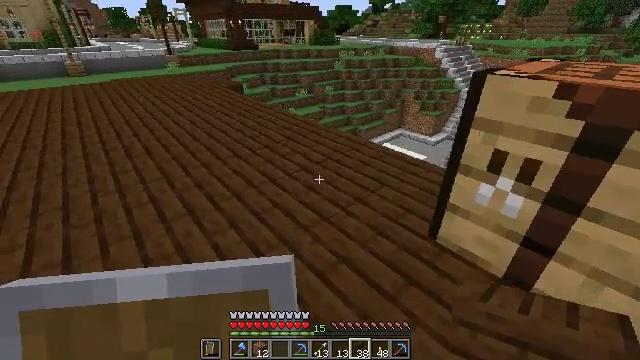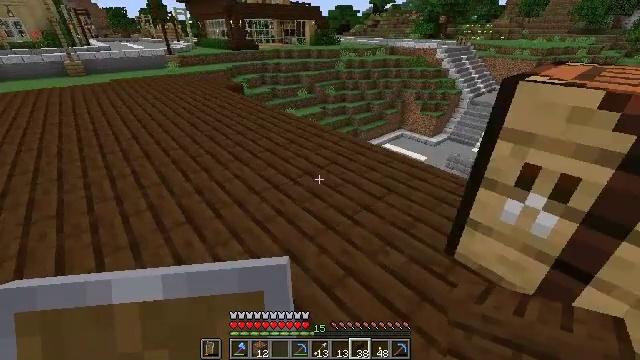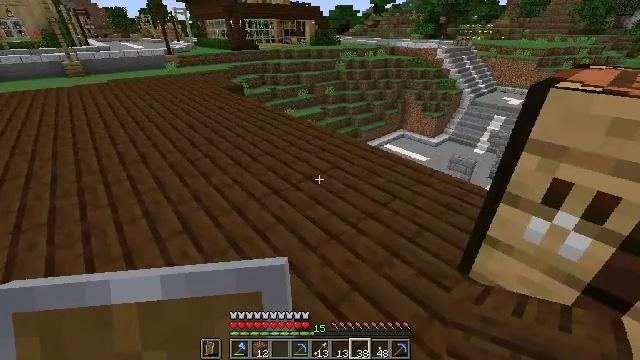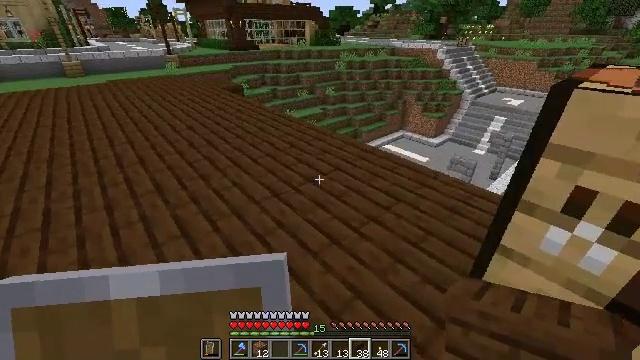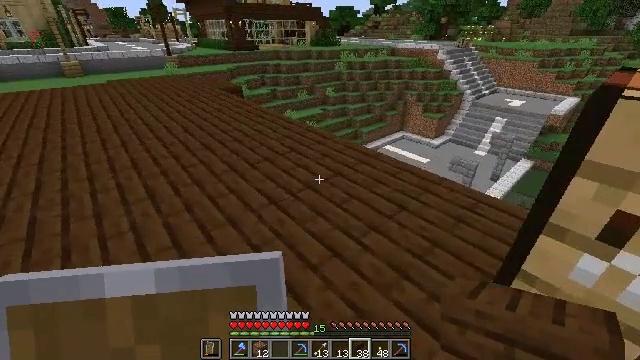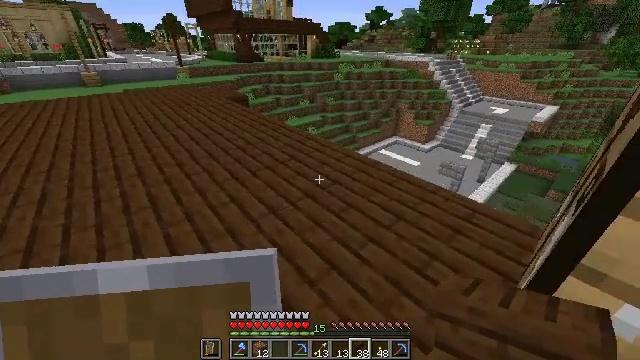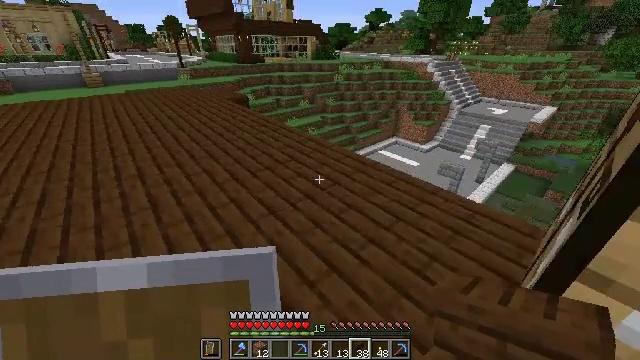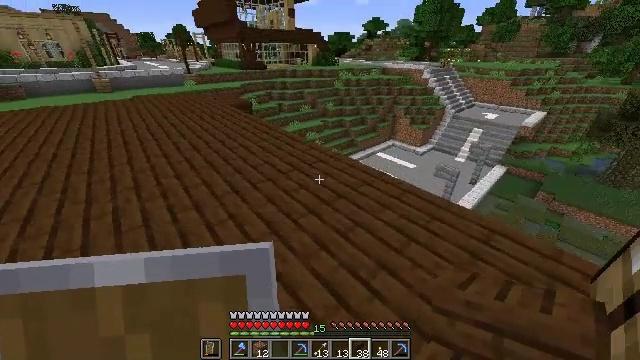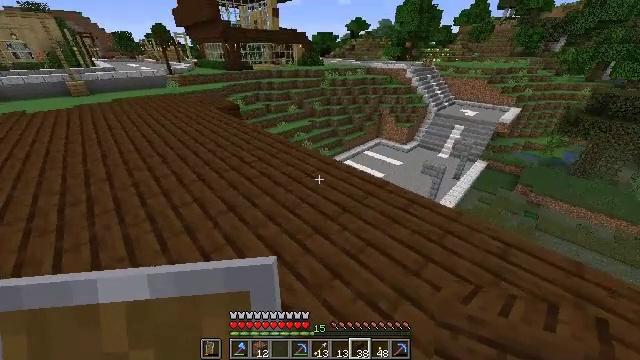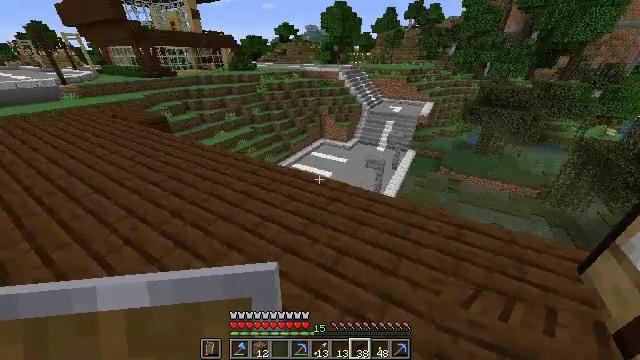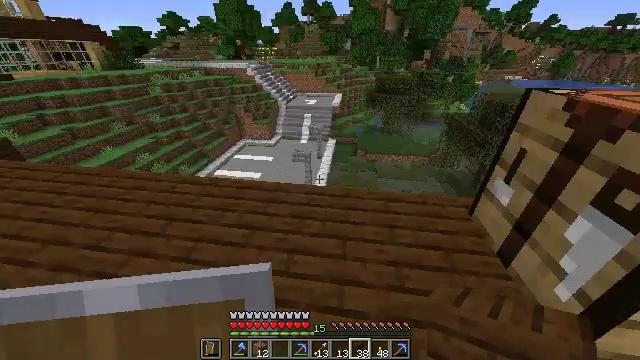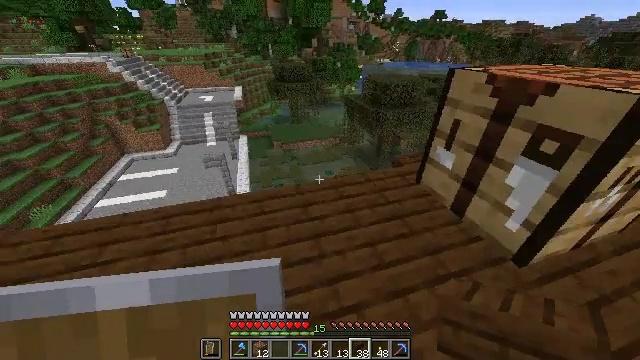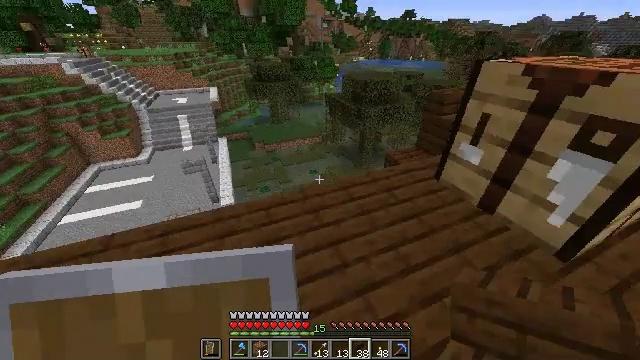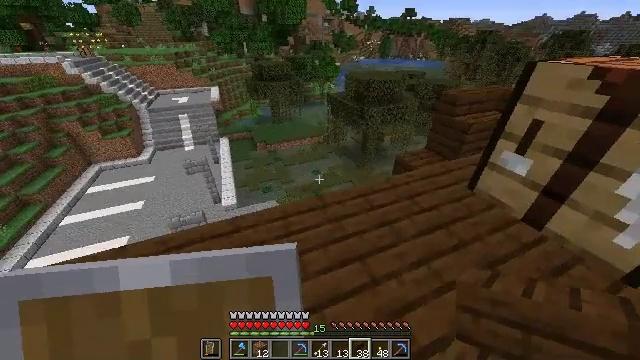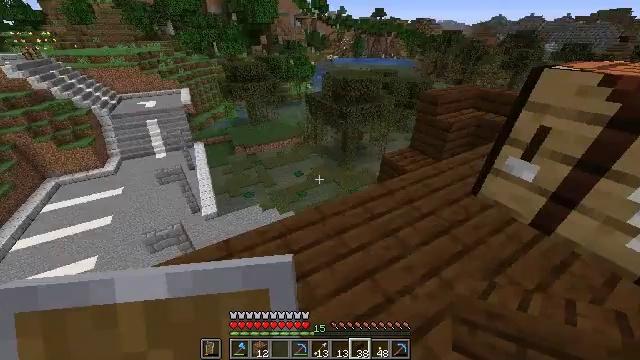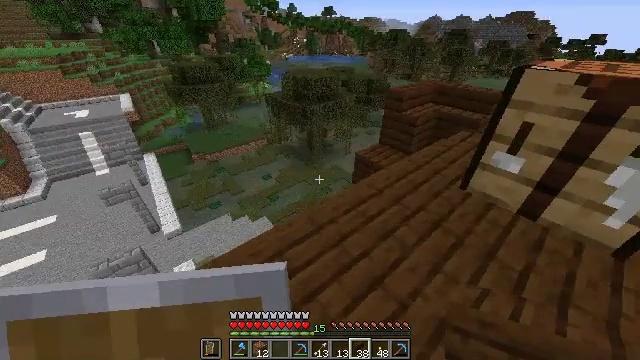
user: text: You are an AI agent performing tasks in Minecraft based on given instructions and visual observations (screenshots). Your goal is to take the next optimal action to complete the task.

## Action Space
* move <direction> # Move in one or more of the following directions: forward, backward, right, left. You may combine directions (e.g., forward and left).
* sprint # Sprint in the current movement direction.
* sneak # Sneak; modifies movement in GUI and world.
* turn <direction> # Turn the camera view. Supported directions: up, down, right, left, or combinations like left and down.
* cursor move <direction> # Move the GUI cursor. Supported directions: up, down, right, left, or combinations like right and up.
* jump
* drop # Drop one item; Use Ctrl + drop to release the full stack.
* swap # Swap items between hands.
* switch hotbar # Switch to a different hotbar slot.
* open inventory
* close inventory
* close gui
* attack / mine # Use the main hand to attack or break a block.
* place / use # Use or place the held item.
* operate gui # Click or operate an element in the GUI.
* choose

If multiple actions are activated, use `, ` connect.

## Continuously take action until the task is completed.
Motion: motion action
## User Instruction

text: Mine dark oak stairs from a structure.
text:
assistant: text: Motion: move forward
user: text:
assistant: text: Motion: no_op
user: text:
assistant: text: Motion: no_op
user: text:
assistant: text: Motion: move forward
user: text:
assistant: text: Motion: move forward
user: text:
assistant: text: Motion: move forward
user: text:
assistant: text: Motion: move forward and move left
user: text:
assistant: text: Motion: move forward and move left, turn right
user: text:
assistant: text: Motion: move forward and move left, turn right
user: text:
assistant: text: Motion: move forward and move left, turn right and down
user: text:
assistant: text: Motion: move forward and move left, turn right and down
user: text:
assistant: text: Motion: move forward and move left, turn right
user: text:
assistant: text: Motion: move forward and move left
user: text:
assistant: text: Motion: move forward and move left, turn right
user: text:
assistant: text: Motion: move left, turn right
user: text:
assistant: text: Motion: move left, turn right
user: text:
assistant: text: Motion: move back and move left
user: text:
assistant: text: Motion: move back and move left
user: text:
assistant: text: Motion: move back and move left
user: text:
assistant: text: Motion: move back and move left
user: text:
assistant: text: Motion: move back and move left
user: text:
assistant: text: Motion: move back and move left
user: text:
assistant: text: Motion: move back and move left, turn left and down
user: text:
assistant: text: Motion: move left, turn left and down
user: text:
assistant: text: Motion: move left, turn left
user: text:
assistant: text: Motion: move left, turn left and down
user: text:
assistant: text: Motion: move forward and move left, turn left and up
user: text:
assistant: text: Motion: move forward and move left
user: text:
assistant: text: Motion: move forward and move left
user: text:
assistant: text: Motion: move left